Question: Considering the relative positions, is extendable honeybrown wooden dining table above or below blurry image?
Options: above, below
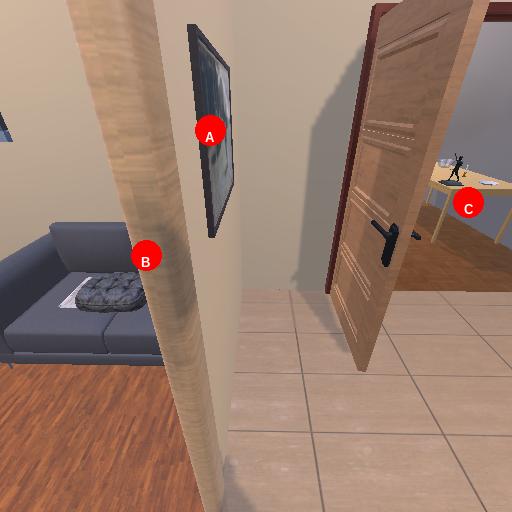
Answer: above